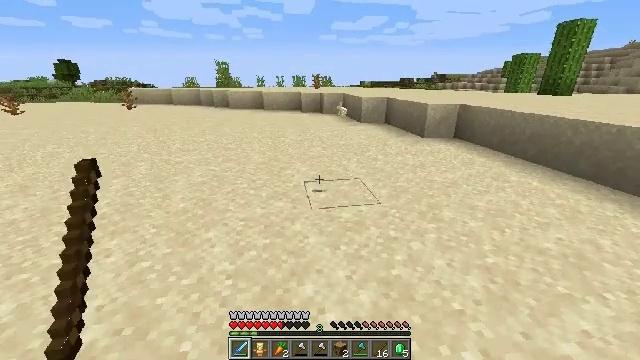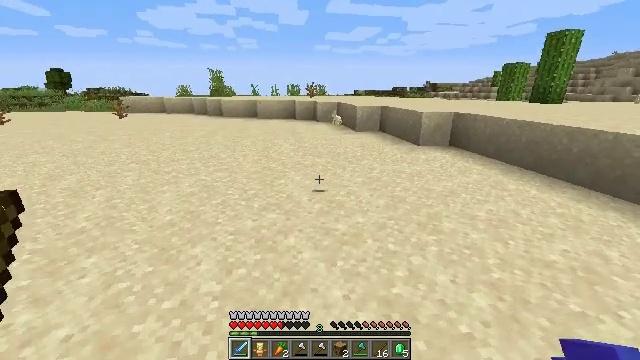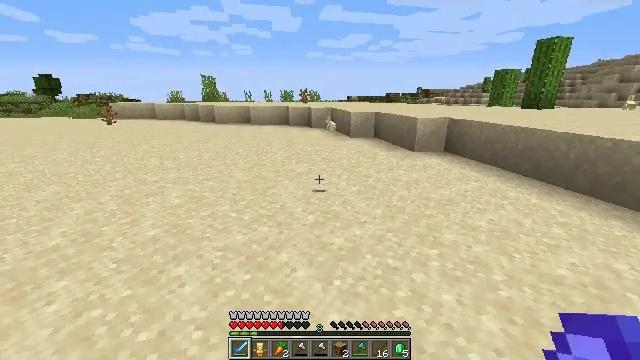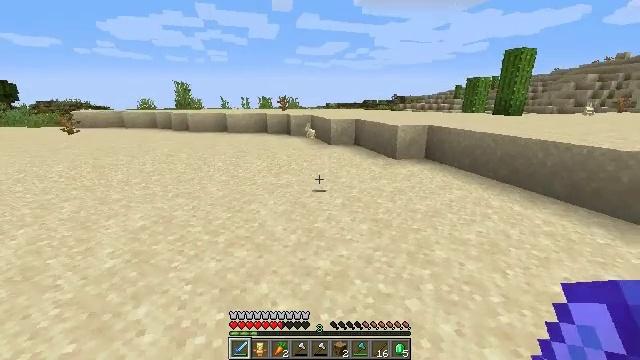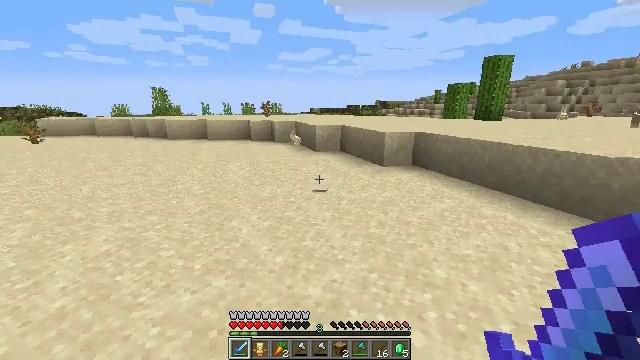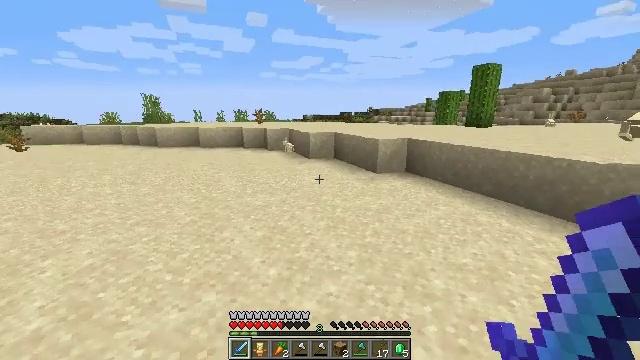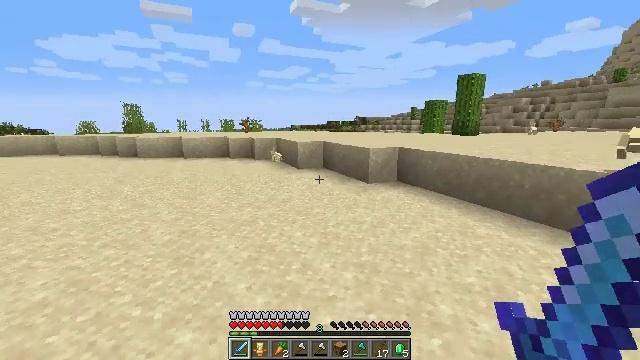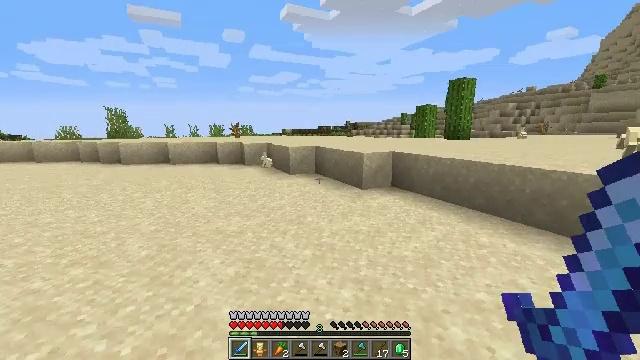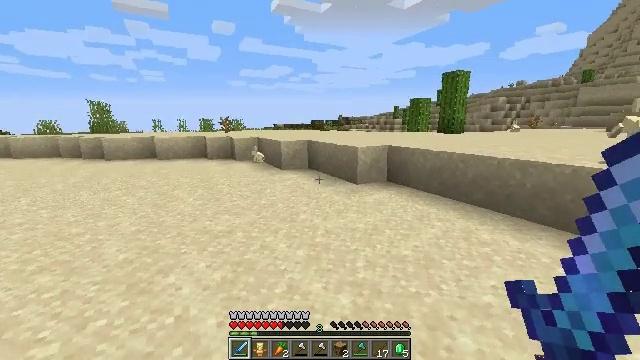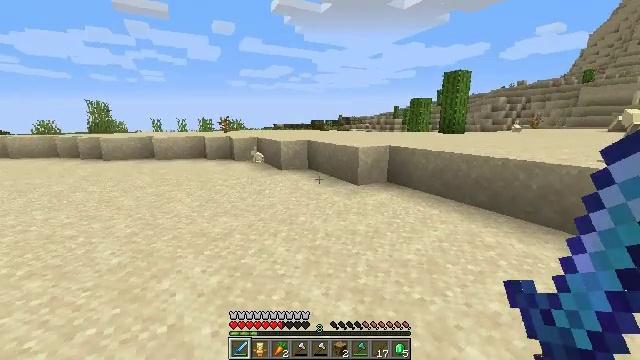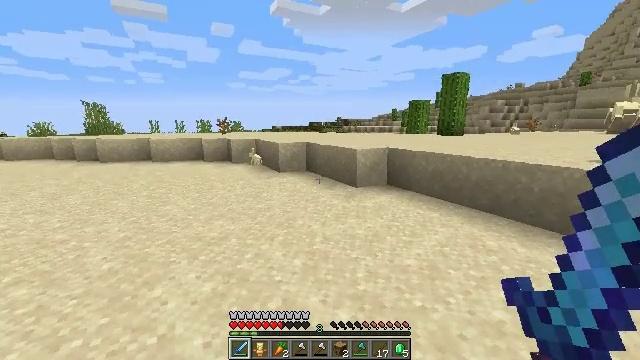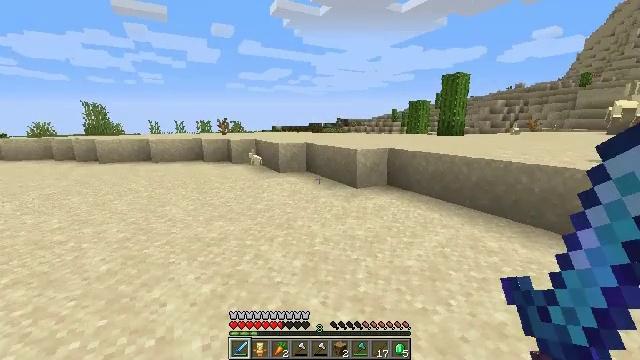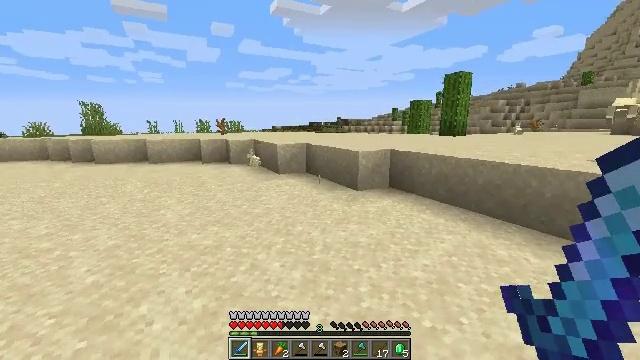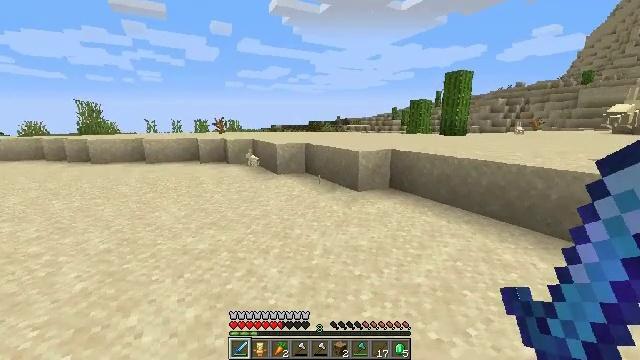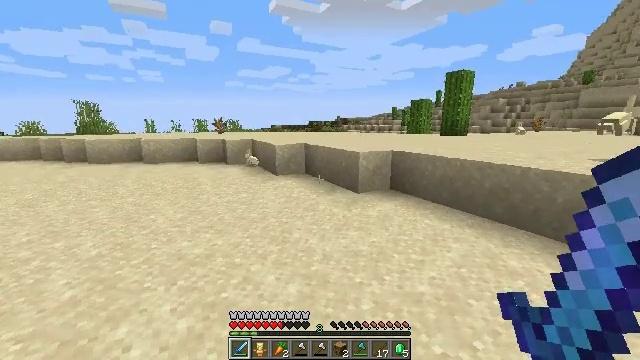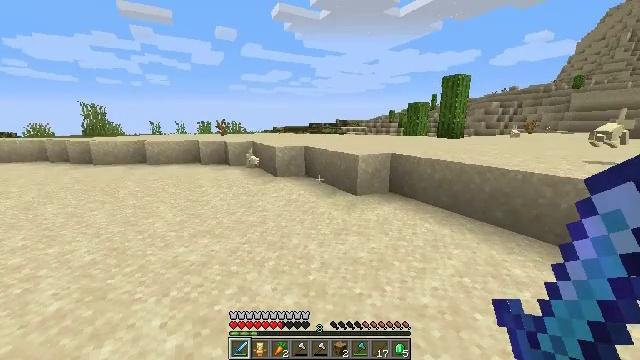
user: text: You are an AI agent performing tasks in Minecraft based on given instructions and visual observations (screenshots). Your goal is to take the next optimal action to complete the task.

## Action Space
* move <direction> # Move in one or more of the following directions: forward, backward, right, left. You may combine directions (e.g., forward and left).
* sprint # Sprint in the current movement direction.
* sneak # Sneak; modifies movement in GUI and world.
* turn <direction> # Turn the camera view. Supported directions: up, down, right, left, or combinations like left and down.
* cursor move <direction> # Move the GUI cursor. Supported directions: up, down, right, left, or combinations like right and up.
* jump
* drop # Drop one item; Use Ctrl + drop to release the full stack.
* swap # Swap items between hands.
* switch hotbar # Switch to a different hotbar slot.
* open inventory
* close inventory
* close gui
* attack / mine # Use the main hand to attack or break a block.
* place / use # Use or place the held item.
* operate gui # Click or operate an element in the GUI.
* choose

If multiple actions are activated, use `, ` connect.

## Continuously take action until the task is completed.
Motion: motion action
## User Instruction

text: Collect the dead bush from dry areas.
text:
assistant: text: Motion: move forward, turn right and up
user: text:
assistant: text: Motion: move forward, turn right and up
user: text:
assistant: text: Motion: move forward, turn right and up
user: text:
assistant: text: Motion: move forward, turn right and up
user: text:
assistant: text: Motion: move forward, turn right and up
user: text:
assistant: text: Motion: move forward, turn right and up
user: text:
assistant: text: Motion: move forward, turn right
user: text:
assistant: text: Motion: move forward, turn right and down
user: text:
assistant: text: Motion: no_op
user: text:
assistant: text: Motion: no_op
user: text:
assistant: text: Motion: move forward
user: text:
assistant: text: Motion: move forward
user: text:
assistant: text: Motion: no_op
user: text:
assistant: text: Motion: move forward
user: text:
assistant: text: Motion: move forward
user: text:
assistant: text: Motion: move forward
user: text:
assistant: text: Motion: move forward
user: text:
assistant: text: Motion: move forward
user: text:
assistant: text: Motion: move forward
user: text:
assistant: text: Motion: move forward
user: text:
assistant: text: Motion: move forward
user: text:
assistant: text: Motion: move forward, turn right
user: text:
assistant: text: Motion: move forward, turn right
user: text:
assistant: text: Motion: move forward, turn right
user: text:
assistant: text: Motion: move forward, turn right
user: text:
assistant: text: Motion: move forward
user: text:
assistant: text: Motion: move forward, turn down
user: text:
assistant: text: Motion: move forward
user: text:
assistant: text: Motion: move forward
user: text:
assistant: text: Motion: move forward